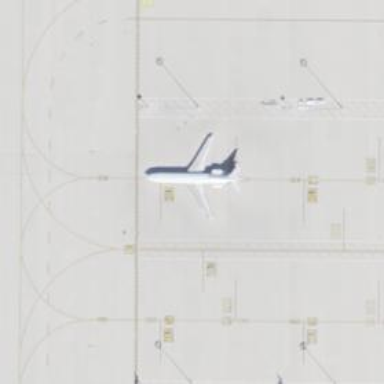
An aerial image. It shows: Image of taxiway at airport.